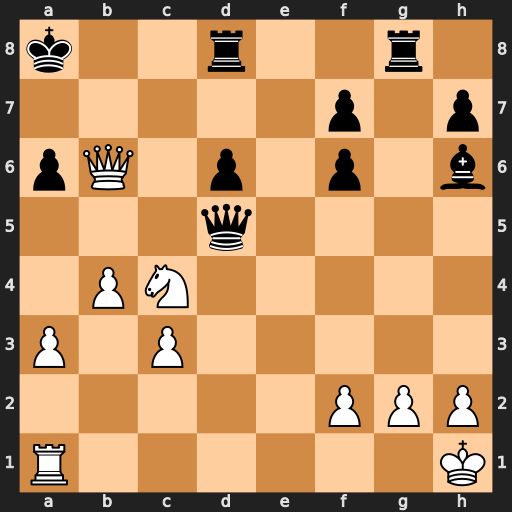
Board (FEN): k2r2r1/5p1p/pQ1p1p1b/3q4/1PN5/P1P5/5PPP/R6K
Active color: w
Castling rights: -
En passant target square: -
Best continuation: Qxd8+ Rxd8 Nb6+ Kb7 Nxd5